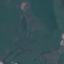
Land use / land cover: Pasture